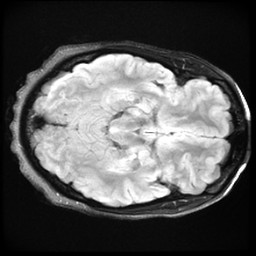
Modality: FLAIR
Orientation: axial
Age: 18
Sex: female
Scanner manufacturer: ge
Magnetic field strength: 3 T
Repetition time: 11 s
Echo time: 0.1497 s